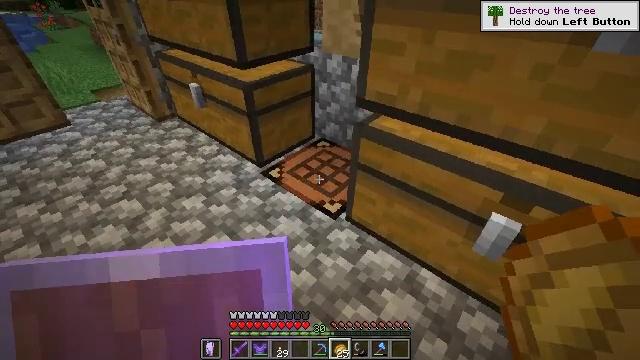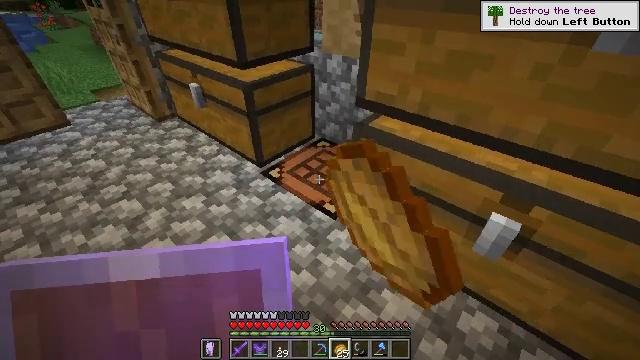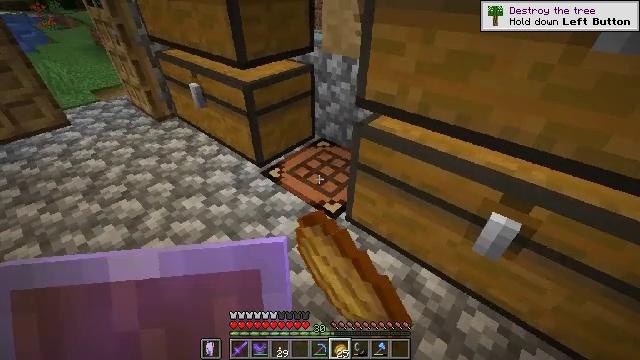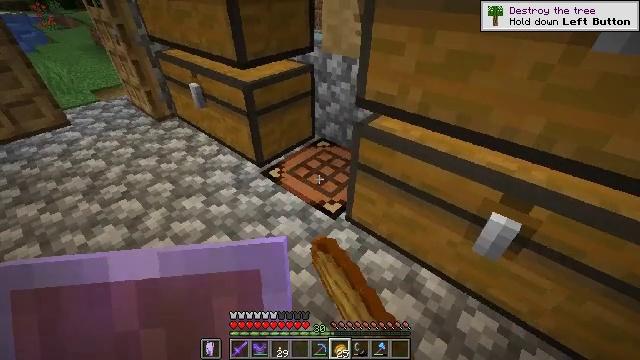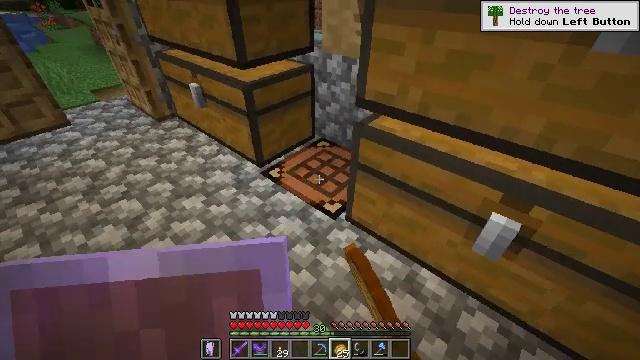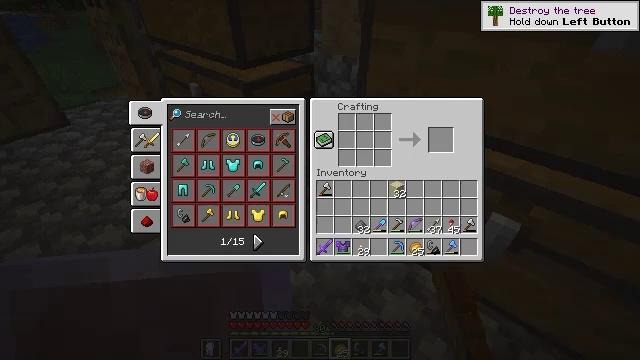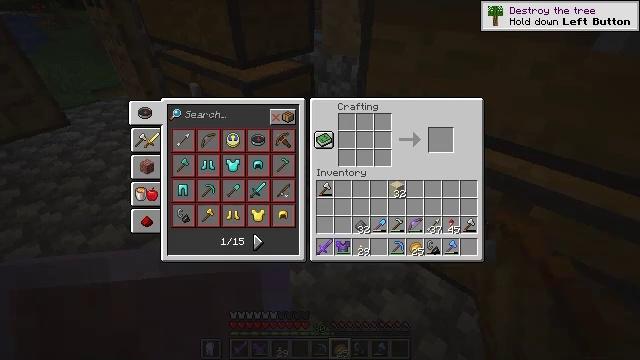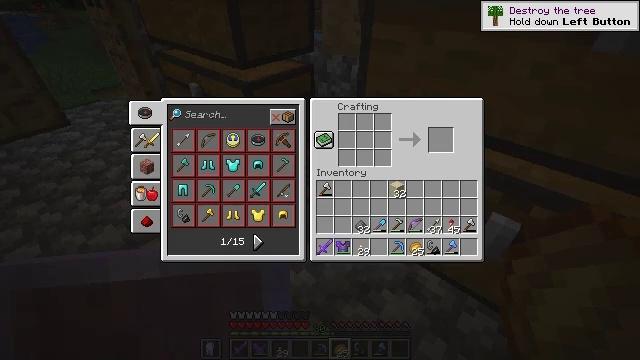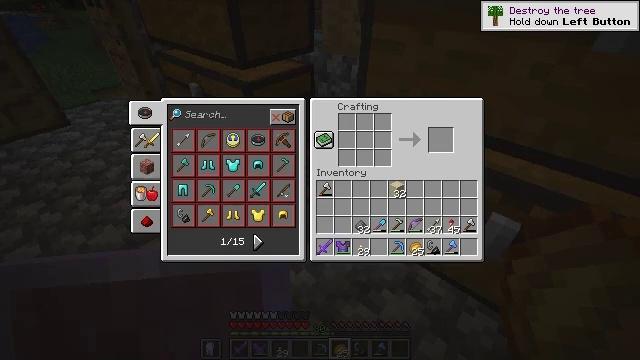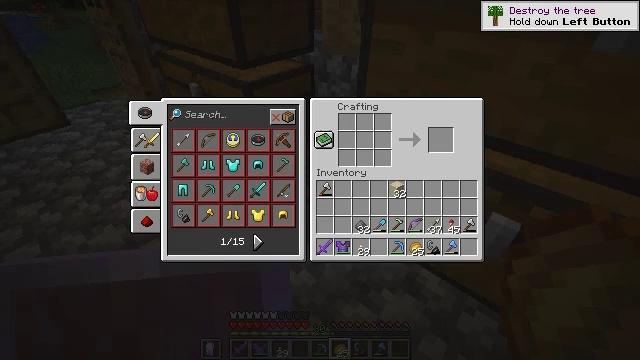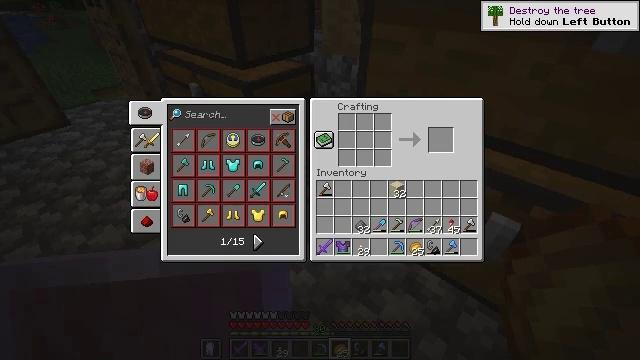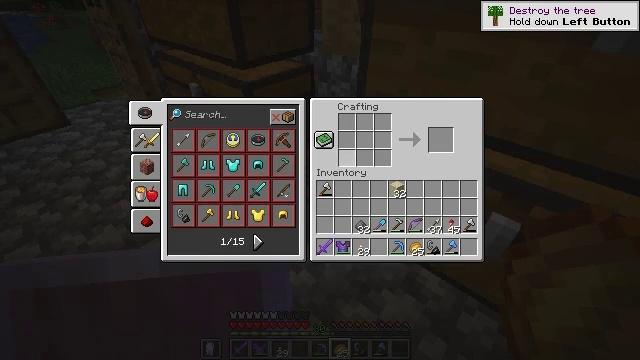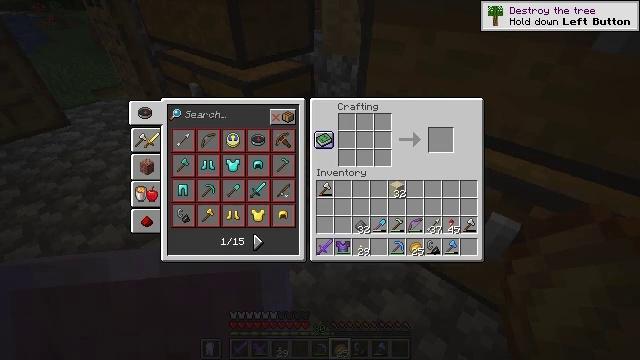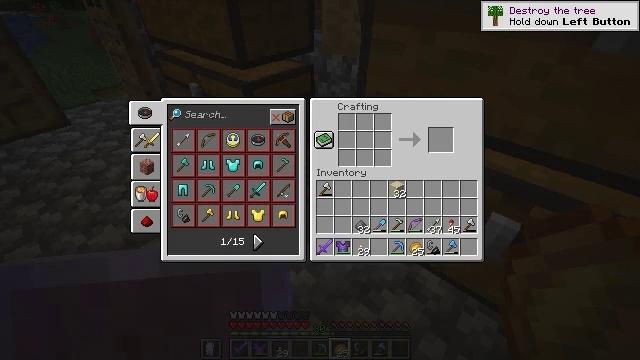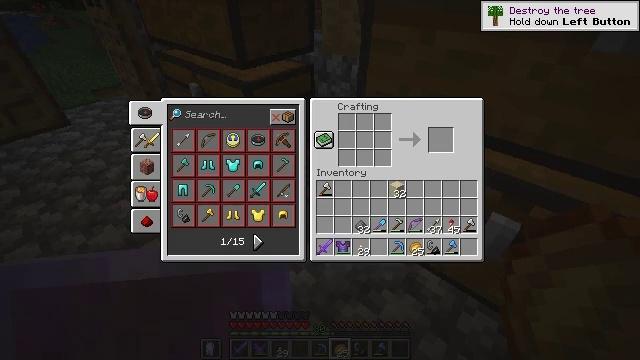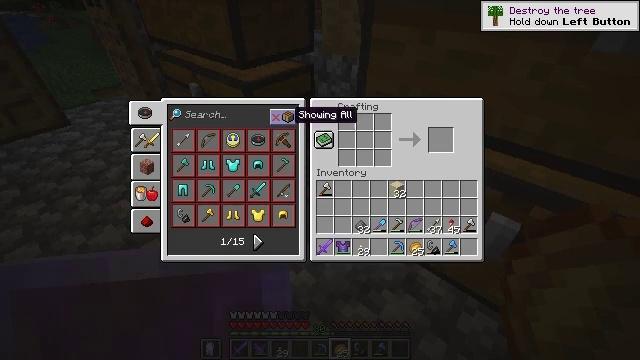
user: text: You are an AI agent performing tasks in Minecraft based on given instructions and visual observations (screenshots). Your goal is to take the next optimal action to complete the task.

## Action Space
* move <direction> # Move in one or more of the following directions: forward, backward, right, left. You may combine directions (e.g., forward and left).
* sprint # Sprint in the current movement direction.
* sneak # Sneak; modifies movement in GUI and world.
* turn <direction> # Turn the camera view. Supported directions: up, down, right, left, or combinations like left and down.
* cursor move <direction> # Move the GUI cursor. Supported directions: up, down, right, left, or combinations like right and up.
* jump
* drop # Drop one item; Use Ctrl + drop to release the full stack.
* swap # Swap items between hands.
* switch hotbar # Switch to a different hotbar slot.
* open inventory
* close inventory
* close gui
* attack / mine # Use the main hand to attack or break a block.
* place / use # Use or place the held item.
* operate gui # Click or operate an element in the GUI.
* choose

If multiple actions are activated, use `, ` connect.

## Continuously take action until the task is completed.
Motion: motion action
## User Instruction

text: Make TNT on the crafting table.
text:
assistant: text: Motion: use / place
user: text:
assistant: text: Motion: use / place
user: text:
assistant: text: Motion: no_op
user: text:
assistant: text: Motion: no_op
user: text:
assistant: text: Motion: open gui
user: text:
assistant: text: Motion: cursor move up
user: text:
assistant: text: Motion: no_op
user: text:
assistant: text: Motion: no_op
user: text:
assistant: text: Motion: no_op
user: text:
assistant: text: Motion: cursor move right
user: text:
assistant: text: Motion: no_op
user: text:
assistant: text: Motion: cursor move left and up
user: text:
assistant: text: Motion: cursor move left and up
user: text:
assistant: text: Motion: no_op
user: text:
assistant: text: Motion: cursor move left
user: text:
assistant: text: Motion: cursor move left
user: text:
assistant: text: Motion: cursor move left and up
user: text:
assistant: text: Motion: cursor move left
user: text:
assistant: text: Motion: no_op
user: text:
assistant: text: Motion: operate gui
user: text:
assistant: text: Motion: operate gui
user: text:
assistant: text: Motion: operate gui
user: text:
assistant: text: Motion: no_op
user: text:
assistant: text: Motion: no_op
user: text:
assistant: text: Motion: no_op
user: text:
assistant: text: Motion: no_op
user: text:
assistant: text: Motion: no_op
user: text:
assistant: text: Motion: no_op
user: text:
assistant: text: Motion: no_op
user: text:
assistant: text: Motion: no_op